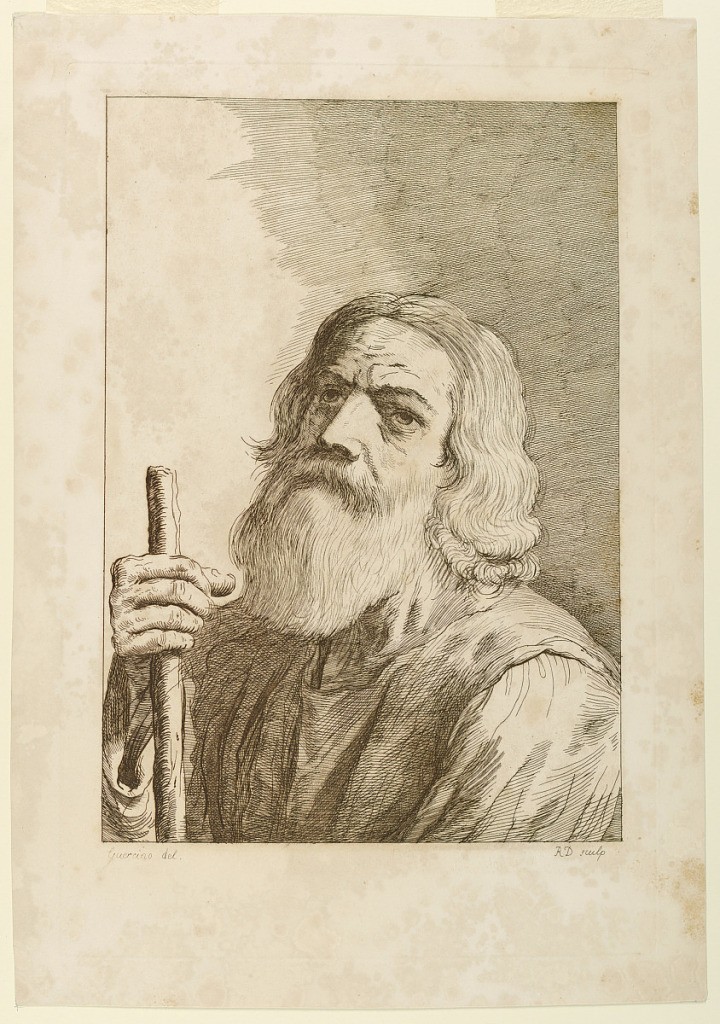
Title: Old Man with a Staff
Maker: Robert Dighton, British, ca. 1752 - 1814
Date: ca. 1780–1805
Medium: Engraving in brown ink on white paper
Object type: Print
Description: The man's eyes are raised; he faces slightly left, with the staff grasped in his right hand.